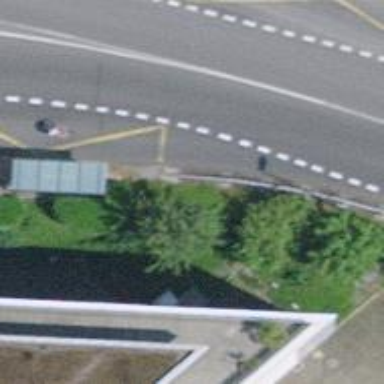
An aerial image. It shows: Asphalt platform for public transport.